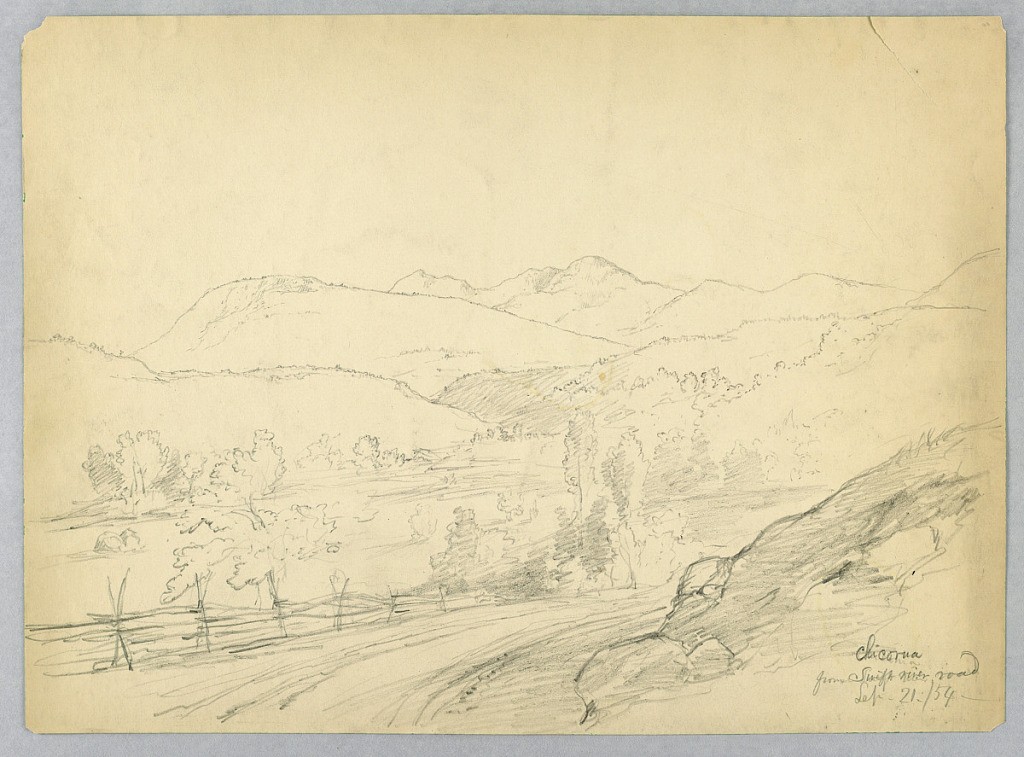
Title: Mt. Chocorua from Swift River Road
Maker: Daniel Huntington, American, 1816–1906
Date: September 21, 1854
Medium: Graphite on paper
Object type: Drawing
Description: Mount Chocorua in distance, at center. Ridges in front at left and right. Lower right, rock ledge with road bending around it. Fence and meadow at left.